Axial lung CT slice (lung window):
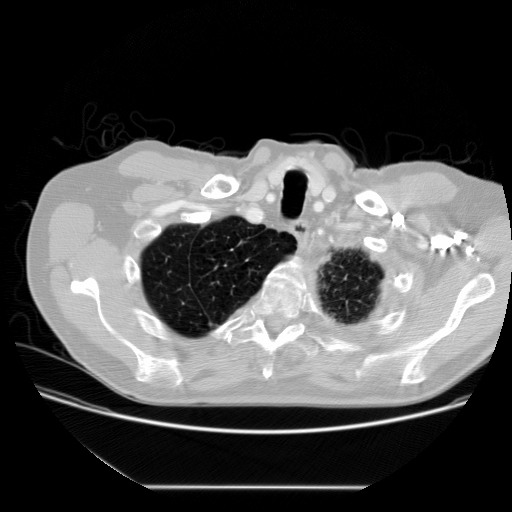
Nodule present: no